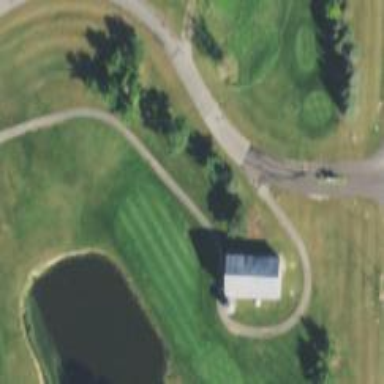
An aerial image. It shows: View of golf hole.